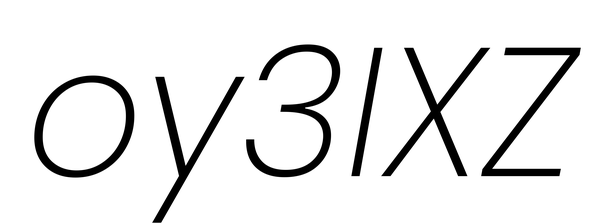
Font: Poppins-ExtraLightItalic